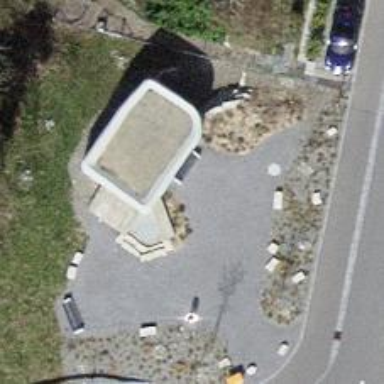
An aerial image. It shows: Bench for seating.